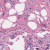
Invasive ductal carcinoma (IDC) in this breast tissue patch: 1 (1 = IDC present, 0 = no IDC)